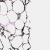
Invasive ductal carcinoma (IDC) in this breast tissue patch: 0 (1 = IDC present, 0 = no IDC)